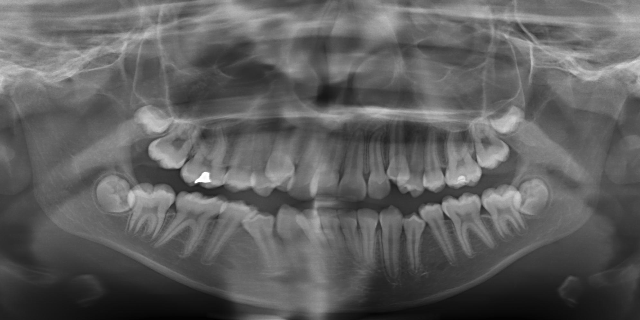
adult